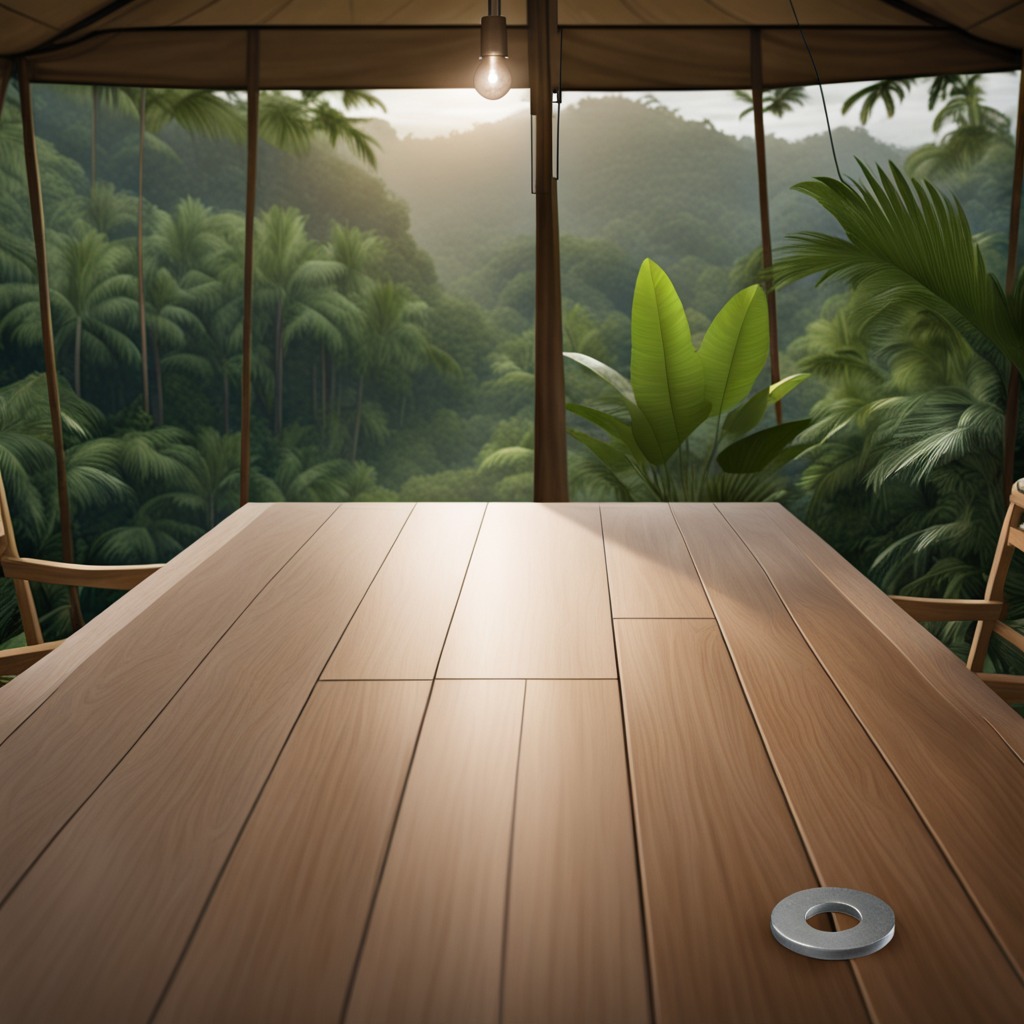
A flat metal washer is lying on the wooden table.